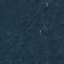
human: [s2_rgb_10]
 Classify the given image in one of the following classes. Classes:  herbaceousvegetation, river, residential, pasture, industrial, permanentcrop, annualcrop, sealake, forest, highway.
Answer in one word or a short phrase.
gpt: Forest